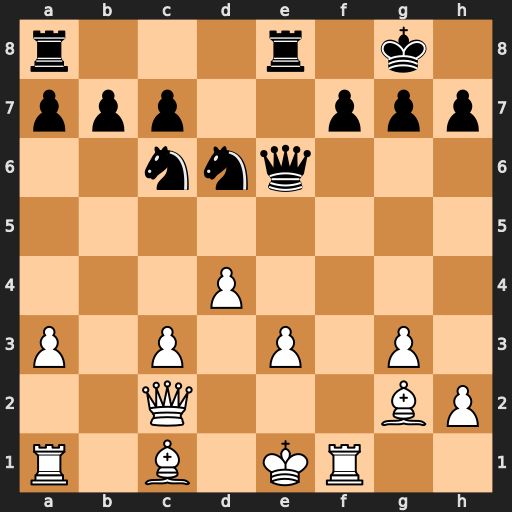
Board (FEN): r3r1k1/ppp2ppp/2nnq3/8/3P4/P1P1P1P1/2Q3BP/R1B1KR2
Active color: w
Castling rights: Q
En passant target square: -
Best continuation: d5 Qe5 dxc6